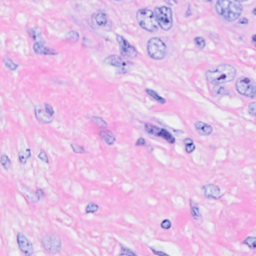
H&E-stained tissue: Breast